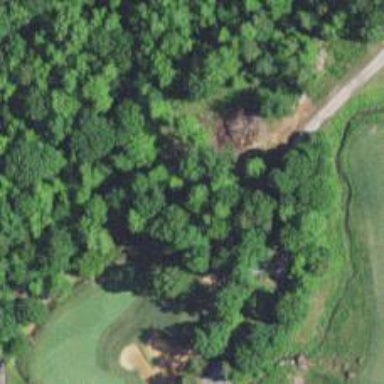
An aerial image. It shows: Path for both roads and golfers.